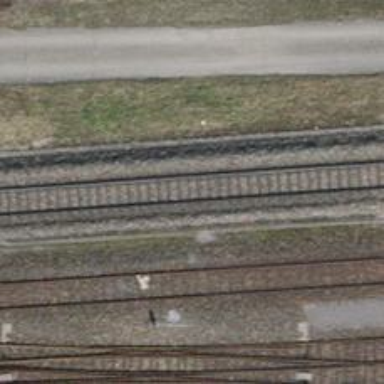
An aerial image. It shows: Railway bridge with electrified contact line. There is one track on the bridge.